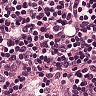
Metastatic tissue present: no